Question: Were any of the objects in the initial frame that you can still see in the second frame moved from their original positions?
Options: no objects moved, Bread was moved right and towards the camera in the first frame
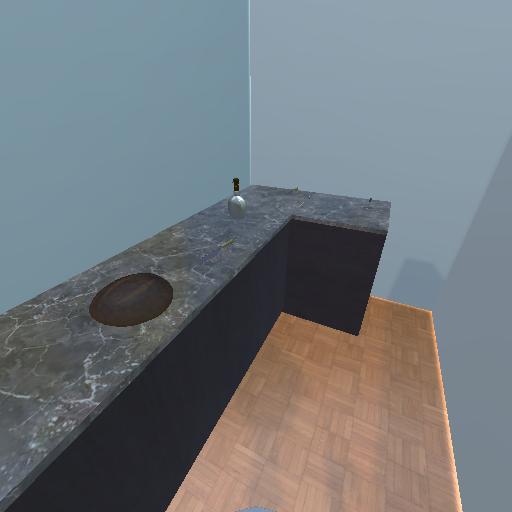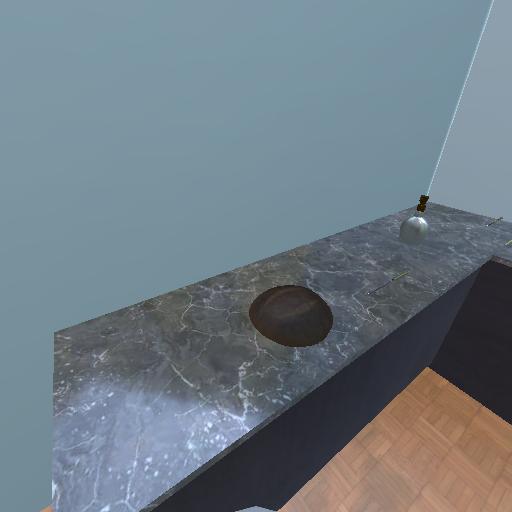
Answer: no objects moved